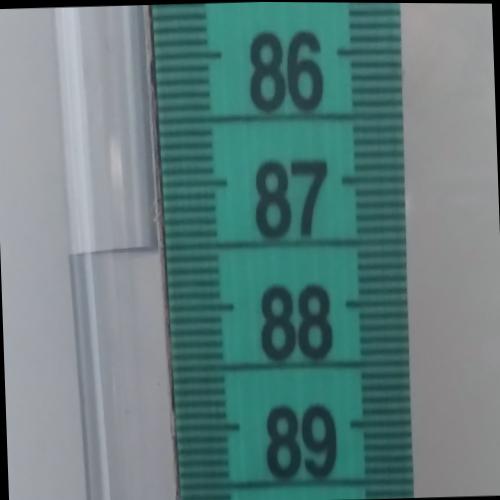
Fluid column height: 87.5 cm